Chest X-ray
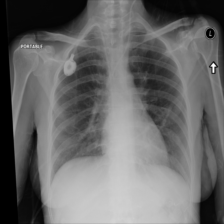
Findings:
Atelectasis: negative
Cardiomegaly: negative
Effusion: negative
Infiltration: negative
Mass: negative
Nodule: negative
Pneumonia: negative
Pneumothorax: negative
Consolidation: negative
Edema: negative
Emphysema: negative
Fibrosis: negative
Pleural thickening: negative
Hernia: negative